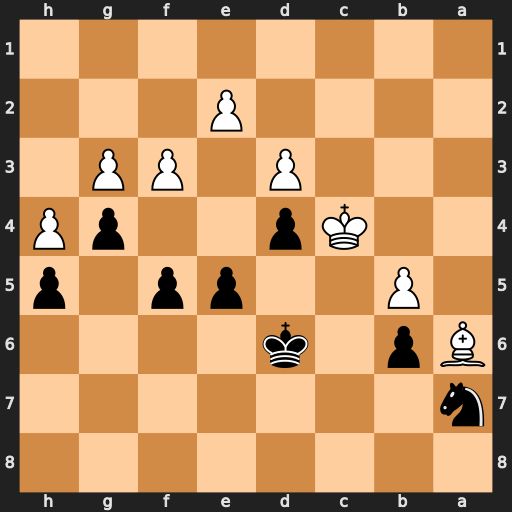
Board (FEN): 8/n7/Bp1k4/1P2pp1p/2Kp2pP/3P1PP1/4P3/8
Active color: b
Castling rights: -
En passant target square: -
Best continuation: f4 fxg4 fxg3 Bb7 hxg4